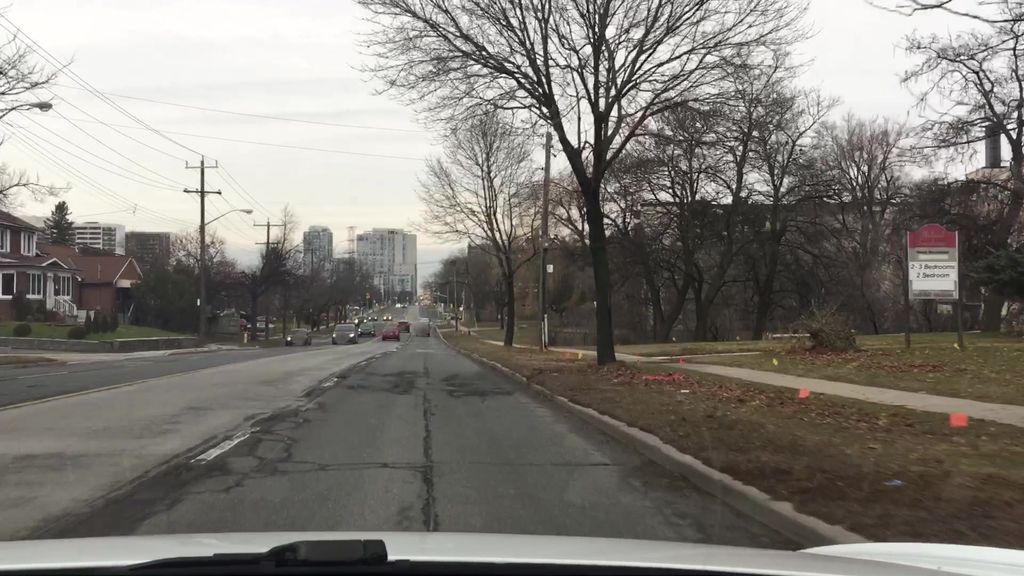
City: toronto